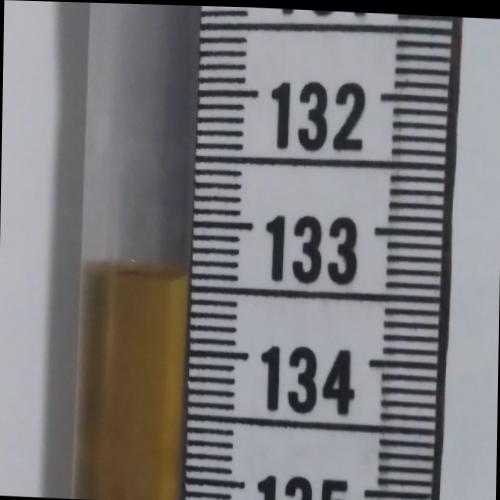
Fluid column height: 133.4 cm